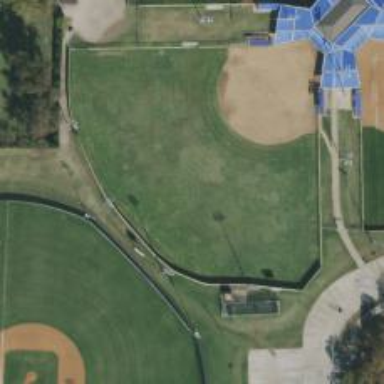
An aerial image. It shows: Grassy baseball pitch for leisure sports.